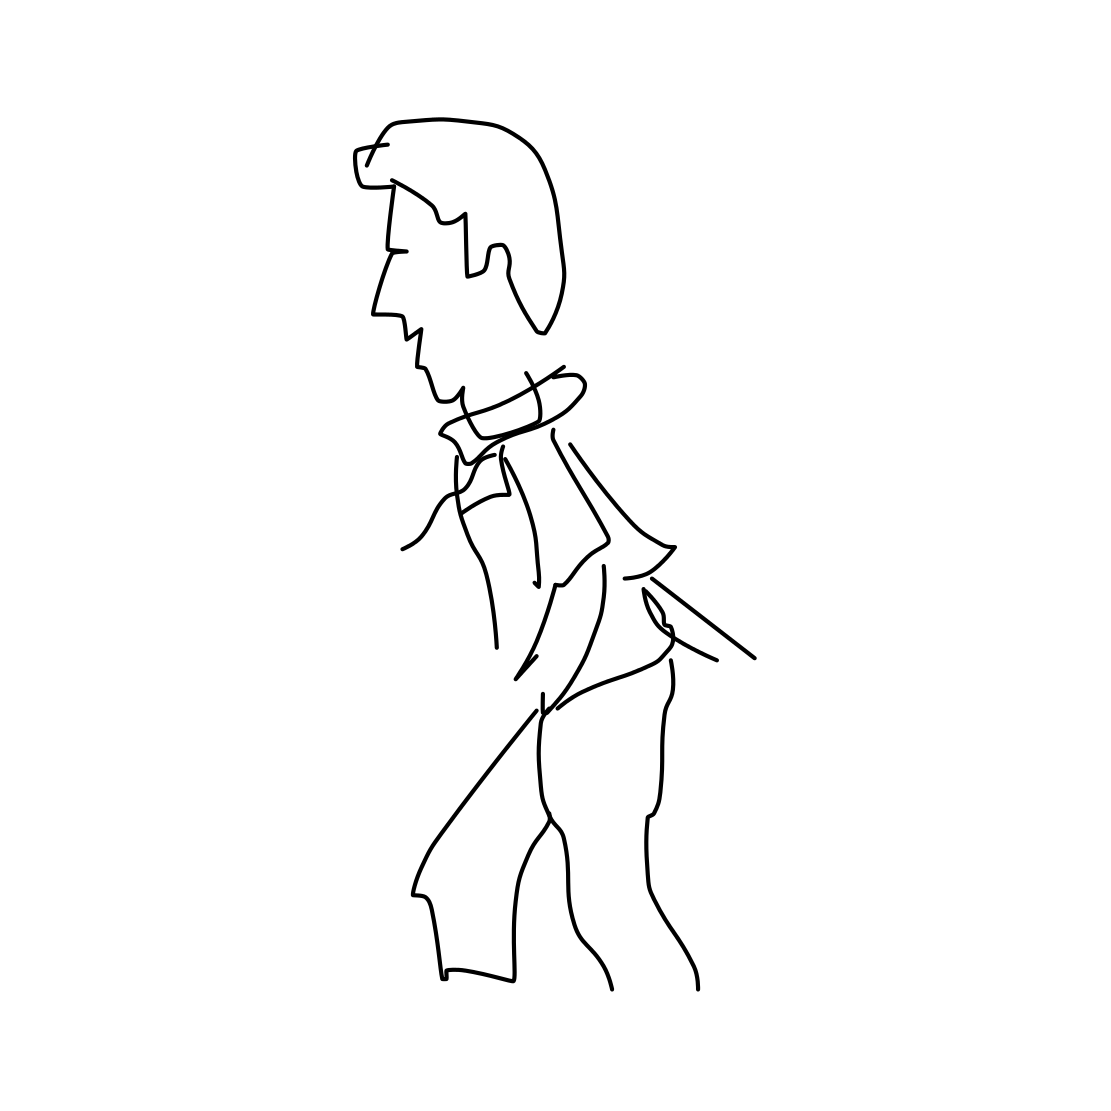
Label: person walking